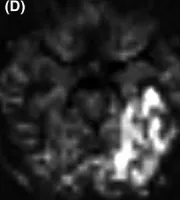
Transverse magnetic resonance (MR) images. Arterial spin labeling (ASL) image (D) reveals hyperintensity, which indicates hyperperfusion in this area.
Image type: radiology (mri)